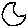
Label: moon